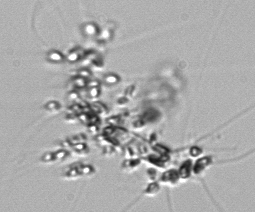
Label: Chaetoceros_didymus_TAG_external_flagellate